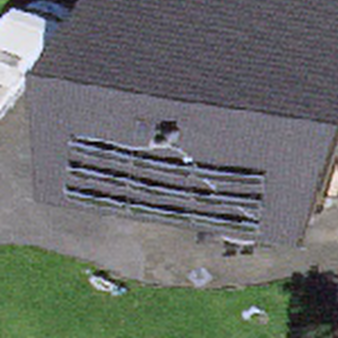
Label: other